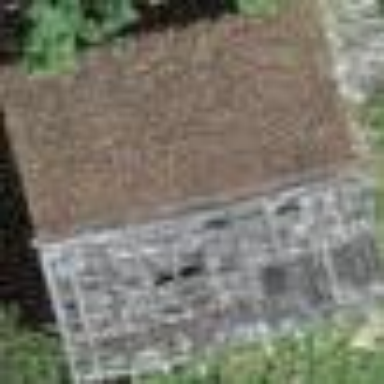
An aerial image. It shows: Barn.